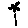
Label: flower